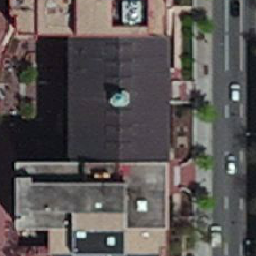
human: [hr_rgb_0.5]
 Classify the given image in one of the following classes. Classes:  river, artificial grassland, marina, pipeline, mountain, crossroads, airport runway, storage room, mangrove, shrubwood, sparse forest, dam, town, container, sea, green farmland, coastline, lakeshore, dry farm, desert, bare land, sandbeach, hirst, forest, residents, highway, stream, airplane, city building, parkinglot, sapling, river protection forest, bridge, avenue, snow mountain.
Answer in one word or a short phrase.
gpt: city building